Question: What are some other strategies on avoiding magic numbers or hard-coded values in your SQL scripts or stored procedures?
Consider a stored procedure whose job is to check/update a value of a record based on its 'StatusID' or some other FK lookup table or range of values.
Consider a 'Status' table where the ID is most important, as it's a FK to another table:

The SQL scripts that are to be avoided are :
'''
DECLARE @ACKNOWLEDGED tinyint
SELECT @ACKNOWLEDGED = 3 --hardcoded BAD
UPDATE SomeTable
SET CurrentStatusID = @ACKNOWLEDGED
WHERE ID = @SomeID
'''
The problem here is that this is not portable and is explicitly dependent on the hard-coded value. Subtle defects exist when deploying this to another environment with identity inserts off.
Also trying to avoid a 'SELECT' based on the text description/name of the status:
'''
UPDATE SomeTable
SET CurrentStatusID = (SELECT ID FROM [Status] WHERE [Name] = 'Acknowledged')
WHERE ID = @SomeID
'''
What are some other strategies on avoiding magic numbers or hard-coded values in your SQL scripts or stored procedures?
Some other thoughts on how to achieve this:
- 'bit''1''SELECT ID FROM [Status] WHERE [IsAcknowledged] = 1)'
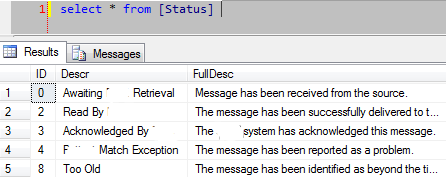
Answer: At some level, there's going to be some "hard coding" of values. The idea of eliminating them comes from two sides:
1. Making the code more readable (i.e., saying 'Acknowledged' rather than 3 is probably going to make your intentions more obvious to the reader.
2. Making the code more dynamic, where one function can take a parameter rather than several functions that don't (this is a simplification obviously, but the meaning should be fairly self-evident anyway)
Making 'bit' columns for various states can be a good or bad idea; it really just depends on the data. If the data goes through various "stages" (Received, Acknowledged, Under Review, Rejected, Accepted, Responded, etc.) then that approach quickly scales itself out of viability (not to mention the irritating process of having to ensure that of the columns is set to 1 at any given time). If, on the other hand, the state is really as simple as you describe, then doing that can make the code more readable and indexes perform better.
The biggest no-no in hard coding values is (in other words, hard coding the primary key for a corresponding object). The string ''Acknowledged'' is still a hard-coded value, it's just more transparent in its meaning and it isn't a reference to something else. For me, it boils down to this: . If you can't (or if something makes it an unreasonable task either from a performance or maintainability perspective), hard code it. Using this, you can look up the value of 3 by using 'Acknowledged'; you can't look up 'Acknowledged' from anything else.